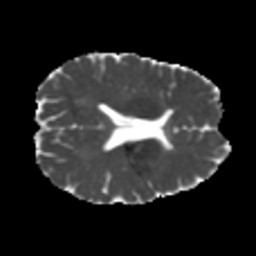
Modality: MD
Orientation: axial
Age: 21
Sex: male
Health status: healthy
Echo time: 0.074 s